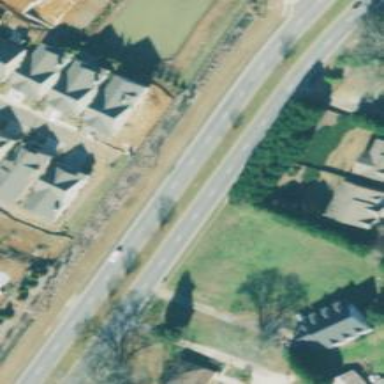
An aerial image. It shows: Asphalt trunk highway.